Question: I'm making a search box in my panel header and I've floated them both and clearfixed to get them both onto the same line, as shown:

It's functional, but it's not nice. That title is irritating me (If you don't immediately notice in the image, the vertical alignment is really off-putting and it'd be more suitablr at the bottom or level with the input field) and I don't want to make it bigger since my site uses a of these panels and I want it to look at least somewhat uniform.
So that's led me to think that someone has done this before, and there may be a way built into Bootstrap to handle something like this, or if not can anyone suggest a solution that's not too bloated with tonnes of classes or hacky vertical aligns?
I've dropped my code below but it's pretty predictable and fairly generic Bootstrap usage.
Edit: I've tried class "input-sm", it helps but there's still a noticeable alignment issue.
'''
<div class="panel panel-default">
<div class="panel-heading">
<h3 class="panel-title">A title</h3>
<div class="input-group pull-right col-lg-6">
<span class="input-group-addon"><span class="glyphicon glyphicon-search"></span></span>
<input type="text" class="form-control" placeholder="Username">
</div>
<div style="clear: both"></div>
</div>
</div>
'''
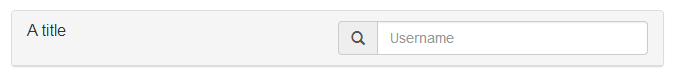
Answer: Just adjust your line-height on the panel-title:
'''
.panel-title{
float:left;
line-height: 26pt;
}
.panel-heading .input-group{
padding-right: 0;
}
'''
<URL>